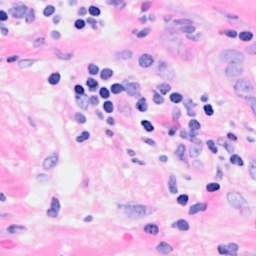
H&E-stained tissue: Breast